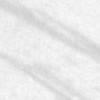
Label: change